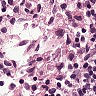
Metastatic tissue present: no